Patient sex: F
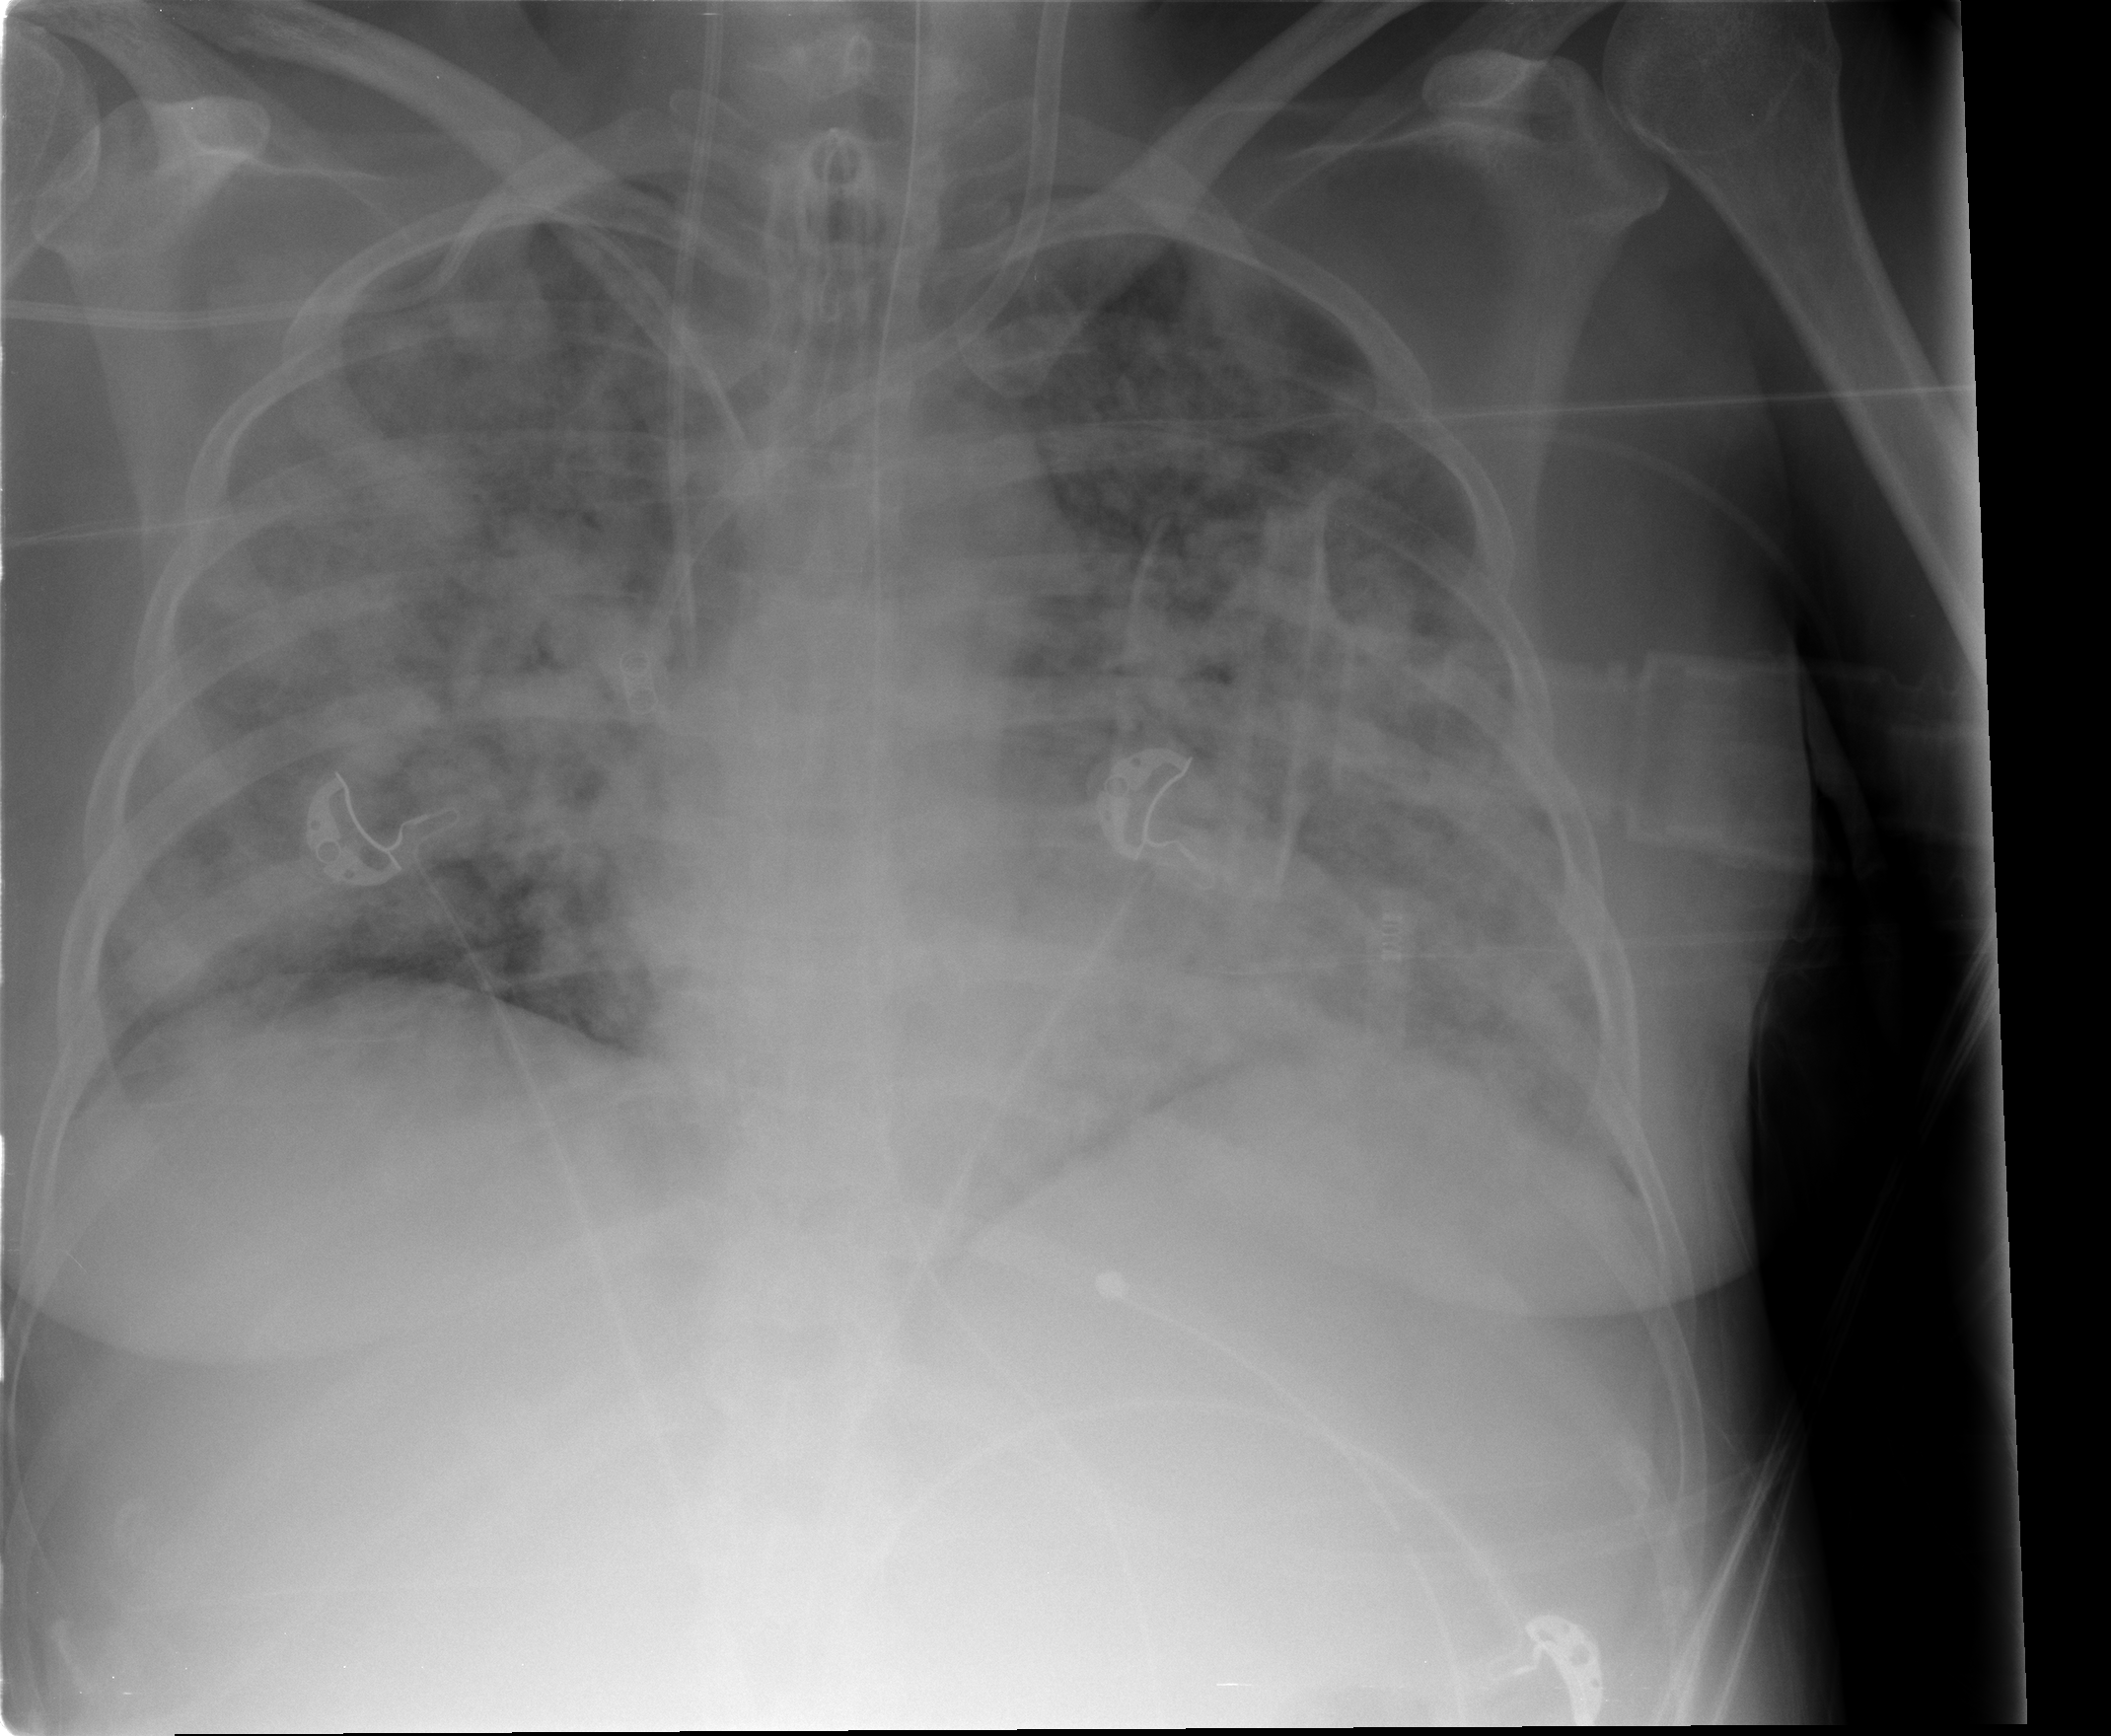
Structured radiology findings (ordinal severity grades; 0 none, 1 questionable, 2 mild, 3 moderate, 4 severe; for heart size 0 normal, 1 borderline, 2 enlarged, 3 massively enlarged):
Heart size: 0
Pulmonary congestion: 2
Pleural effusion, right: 0
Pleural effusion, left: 1
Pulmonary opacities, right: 4
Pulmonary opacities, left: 4
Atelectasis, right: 2
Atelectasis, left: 2